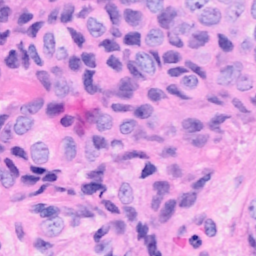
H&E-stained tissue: Breast